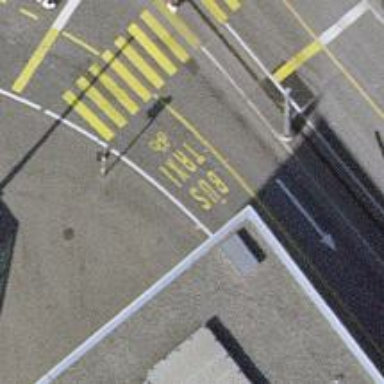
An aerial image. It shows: Secondary road with asphalt surface. There are trolley wires present and designated lanes for cycling on both sides of the road.